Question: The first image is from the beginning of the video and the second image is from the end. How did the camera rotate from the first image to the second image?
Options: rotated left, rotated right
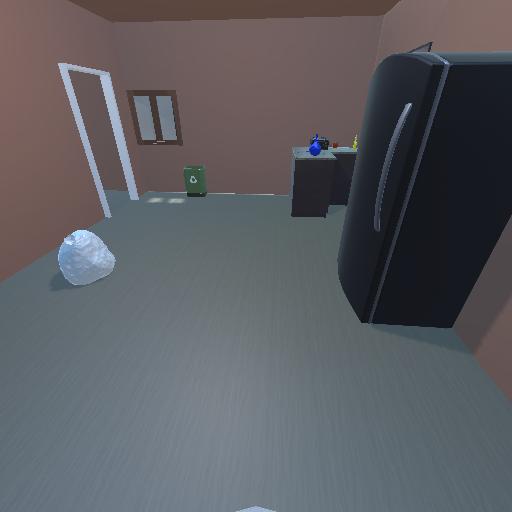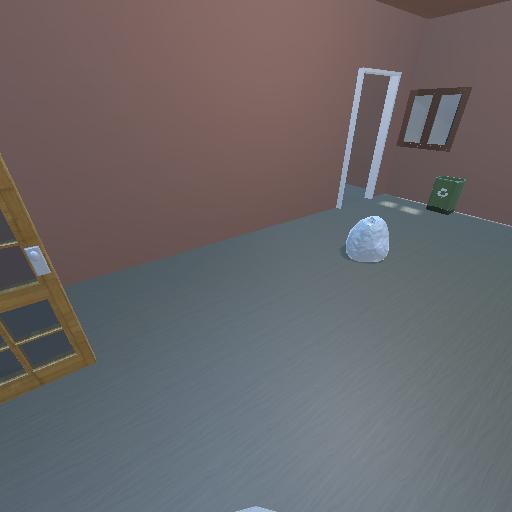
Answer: rotated left